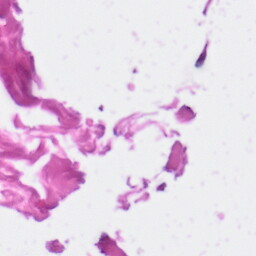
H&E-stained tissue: Skin